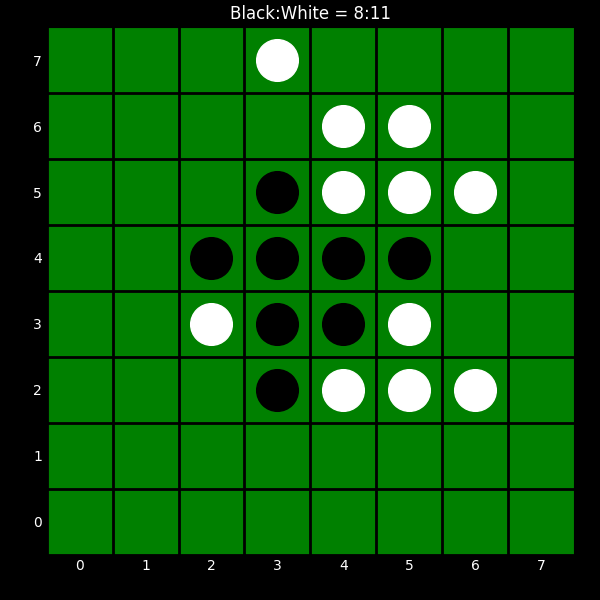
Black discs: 8
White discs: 11